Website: bh-photo
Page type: customer-info-address
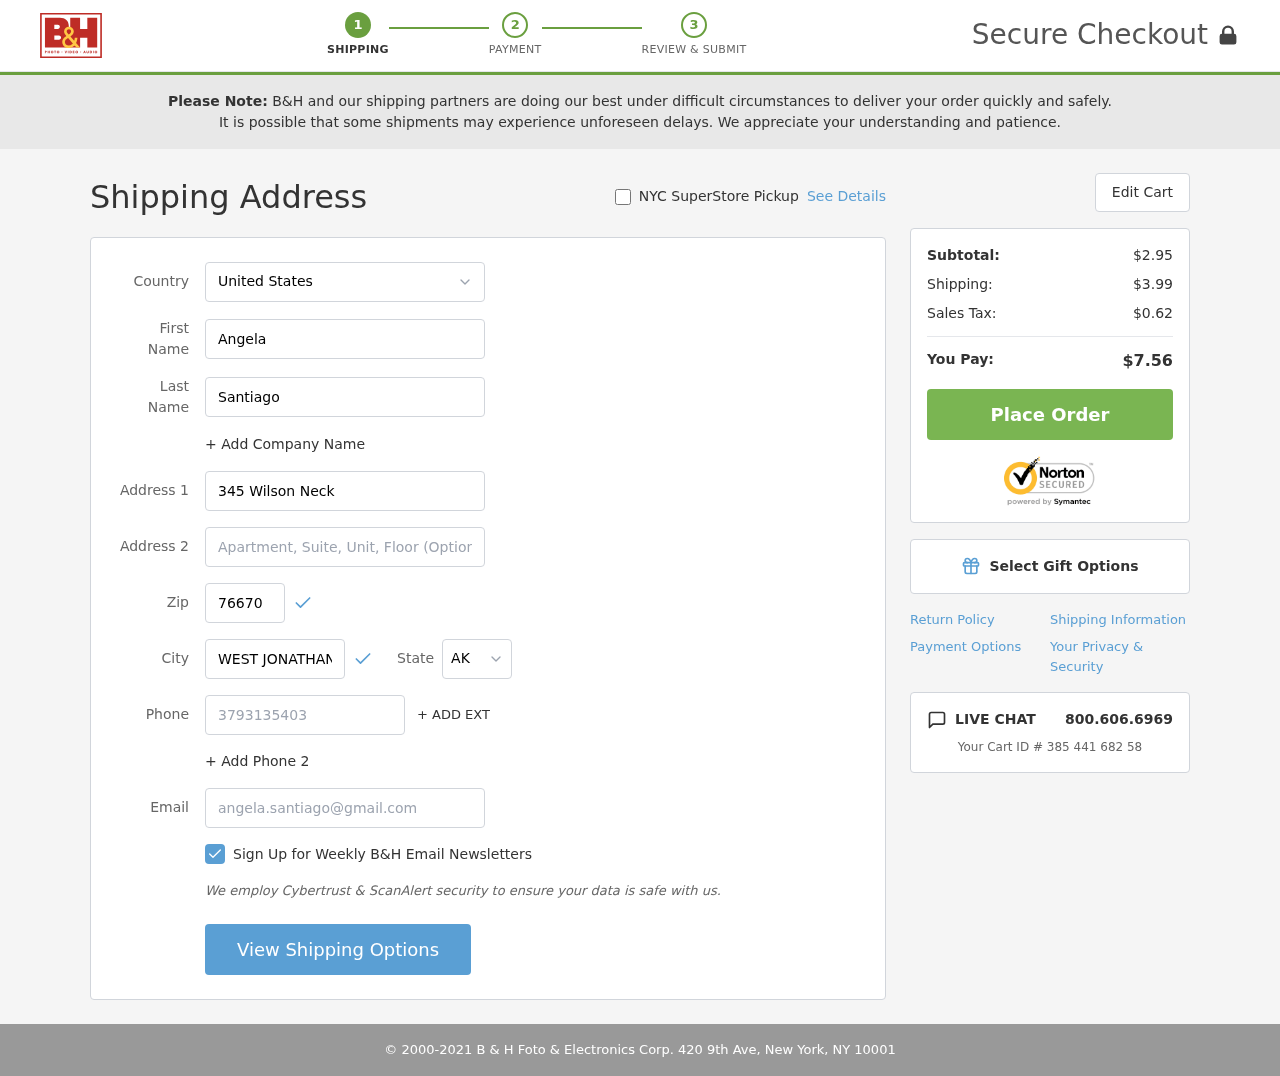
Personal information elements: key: PII_CITY
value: West Jonathanhaven
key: PII_COUNTRY
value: United States
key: PII_EMAIL
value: angela.santiago@gmail.com
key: PII_FIRSTNAME
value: Angela
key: PII_LASTNAME
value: Santiago
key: PII_PHONE
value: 3793135403
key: PII_POSTCODE
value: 76670
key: PII_STATE_ABBR
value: AK
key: PII_STREET
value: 345 Wilson Neck
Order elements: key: ORDER_SUBTOTAL
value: $2.95
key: ORDER_SHIPPING_COST
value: $3.99
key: ORDER_TAX
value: $0.62
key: ORDER_TOTAL
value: $7.56
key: ORDER_ID
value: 385 441 682 58